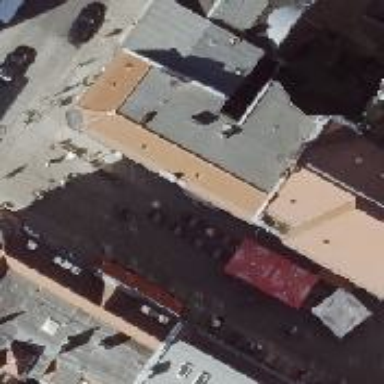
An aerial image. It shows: Restaurant.